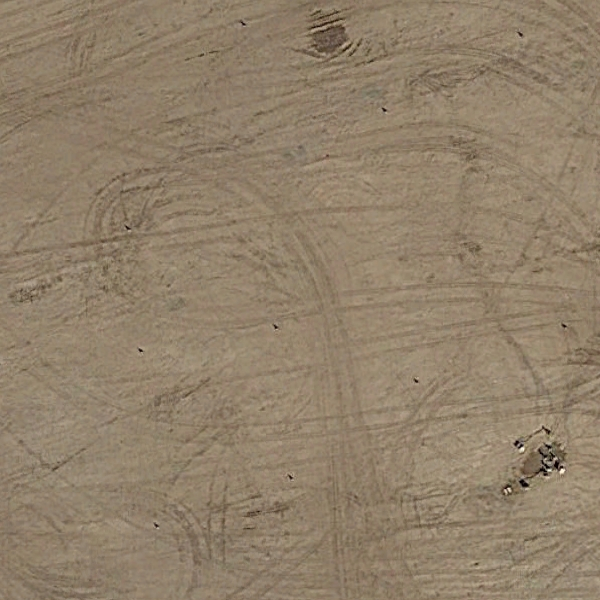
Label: BareLand